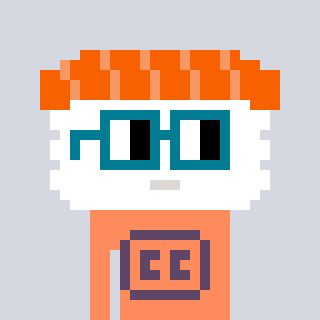
a pixel art character with square dark green glasses, a nigiri-shaped head and a peachy-colored body on a cool background